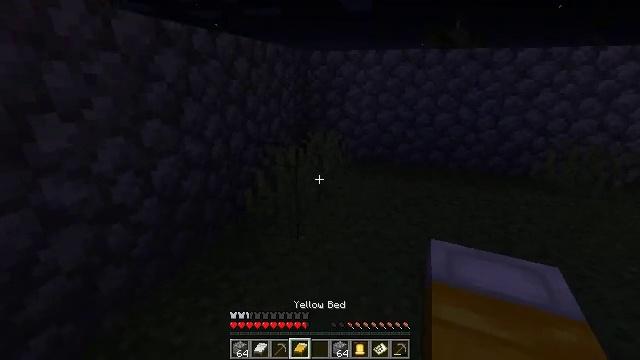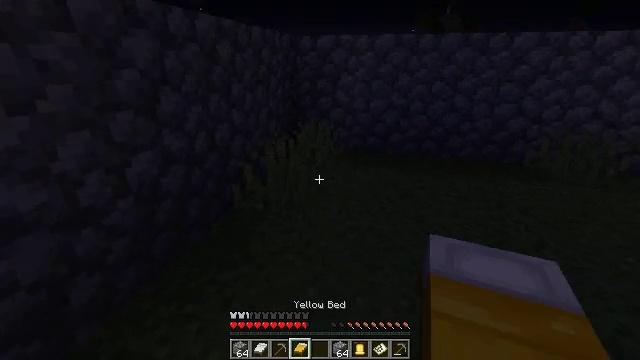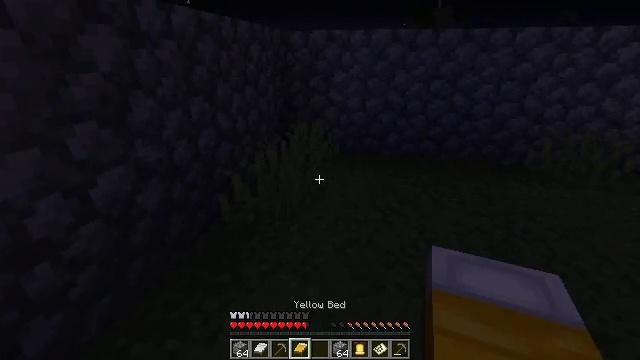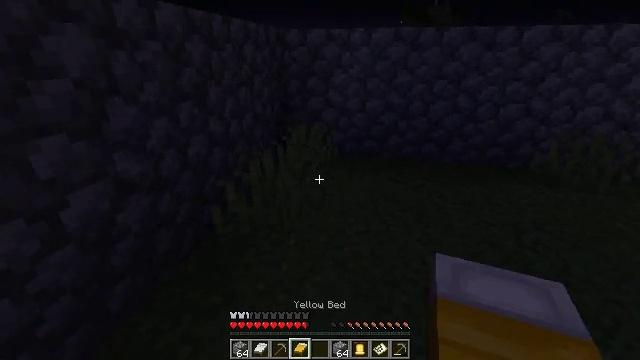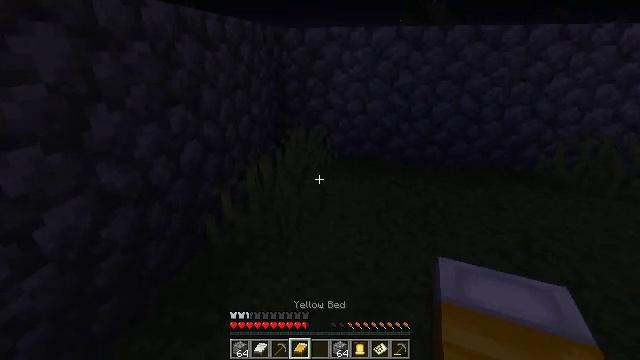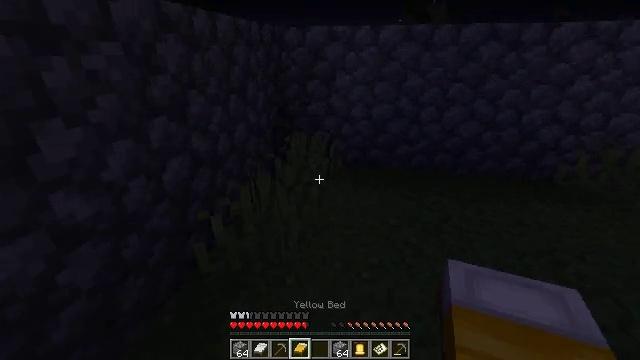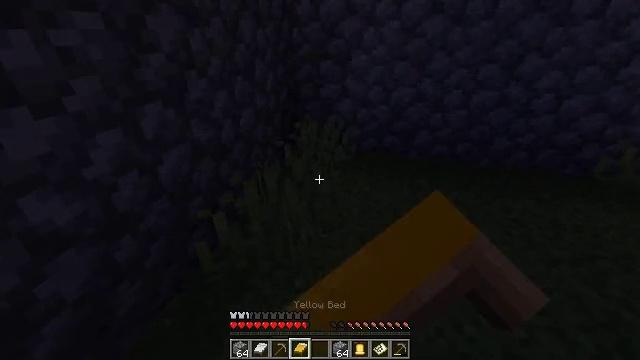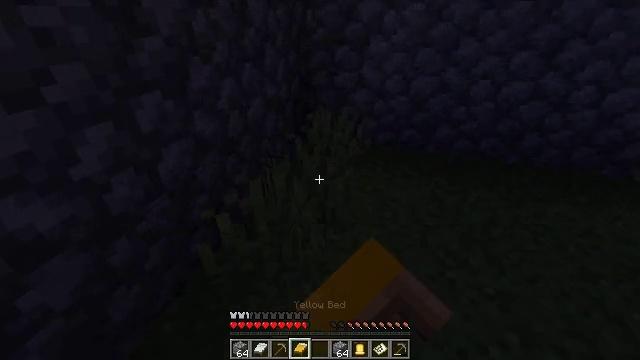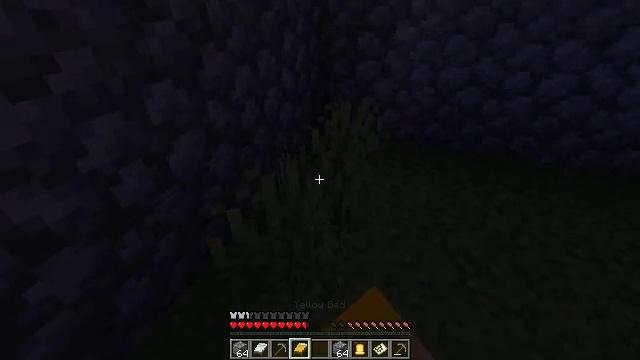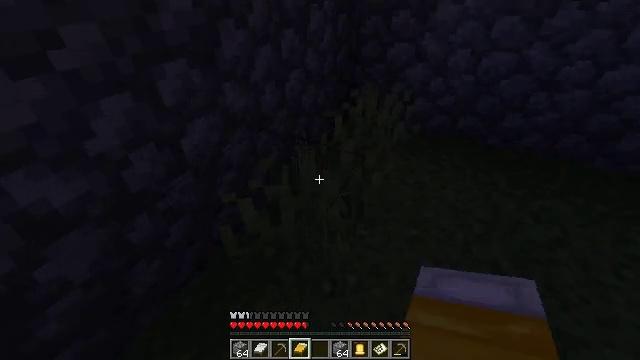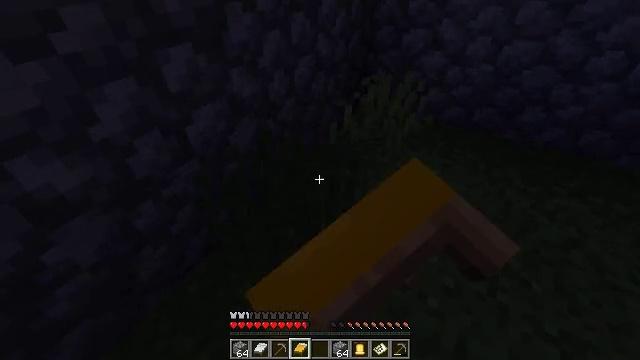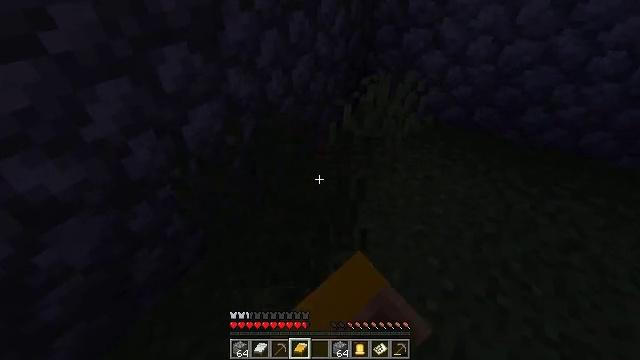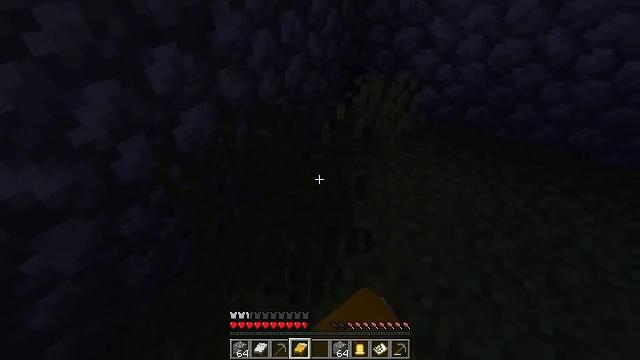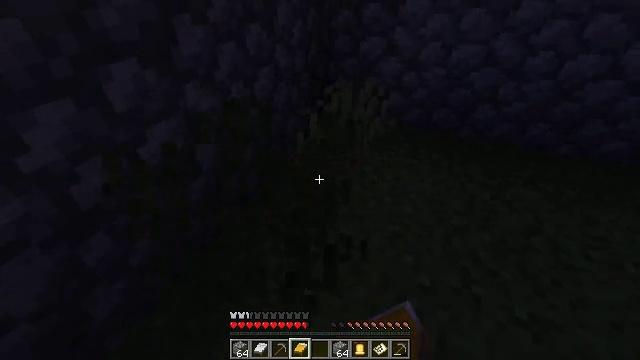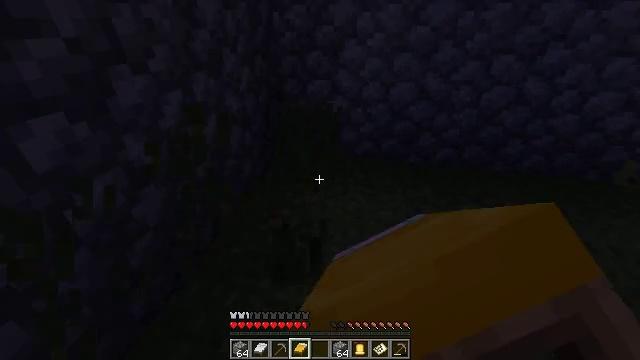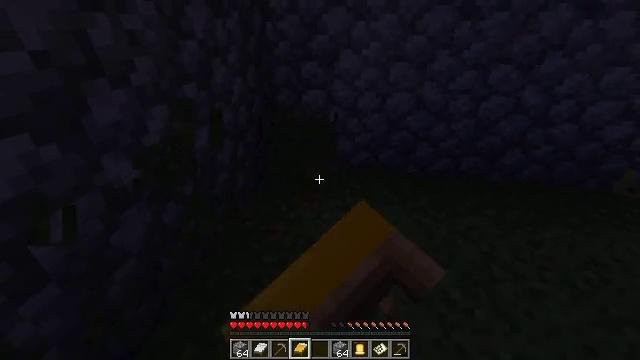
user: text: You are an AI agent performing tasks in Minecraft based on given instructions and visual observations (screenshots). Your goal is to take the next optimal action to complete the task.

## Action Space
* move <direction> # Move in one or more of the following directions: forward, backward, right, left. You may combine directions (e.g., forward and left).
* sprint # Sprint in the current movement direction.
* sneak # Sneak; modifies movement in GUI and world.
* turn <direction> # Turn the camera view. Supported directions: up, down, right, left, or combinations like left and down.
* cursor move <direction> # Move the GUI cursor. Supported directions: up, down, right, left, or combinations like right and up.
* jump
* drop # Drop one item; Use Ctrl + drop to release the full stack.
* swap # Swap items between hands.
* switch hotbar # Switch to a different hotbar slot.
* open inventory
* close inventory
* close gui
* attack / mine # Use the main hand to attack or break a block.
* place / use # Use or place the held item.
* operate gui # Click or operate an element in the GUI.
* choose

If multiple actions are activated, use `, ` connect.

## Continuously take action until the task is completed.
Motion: motion action
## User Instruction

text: Gather grass on the ground.
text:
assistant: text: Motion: move forward, turn right and down
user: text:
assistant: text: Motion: move forward, turn right
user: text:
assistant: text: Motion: move forward
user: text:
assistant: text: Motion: move forward
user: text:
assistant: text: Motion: move forward, attack / mine
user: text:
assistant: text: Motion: move forward, turn left and down, attack / mine
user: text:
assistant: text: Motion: move forward, turn left and down, attack / mine
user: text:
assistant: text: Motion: turn left and down, attack / mine
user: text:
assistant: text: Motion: turn left and down, attack / mine
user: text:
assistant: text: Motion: turn left and down, attack / mine
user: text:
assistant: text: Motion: attack / mine
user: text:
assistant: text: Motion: turn right, attack / mine
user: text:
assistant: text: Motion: turn right and up, attack / mine
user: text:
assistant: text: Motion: move forward, turn right and up, attack / mine
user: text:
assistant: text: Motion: move forward, turn right and up, attack / mine
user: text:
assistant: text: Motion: move forward, turn down, attack / mine
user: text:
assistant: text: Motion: turn down, attack / mine
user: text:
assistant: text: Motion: attack / mine
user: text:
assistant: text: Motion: turn left and down, attack / mine
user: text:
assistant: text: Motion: turn left and down
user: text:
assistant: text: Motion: turn right and down
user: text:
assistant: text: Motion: move right, turn right
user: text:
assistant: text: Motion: move right, turn right
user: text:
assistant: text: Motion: move right, turn right and down
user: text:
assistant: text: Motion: move right, turn right
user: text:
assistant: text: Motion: move right, turn right and up
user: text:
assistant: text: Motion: move right, turn right and up
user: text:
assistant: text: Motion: move right, turn right and up
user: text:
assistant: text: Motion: move right, turn right and up
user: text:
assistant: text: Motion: move right, turn right and up